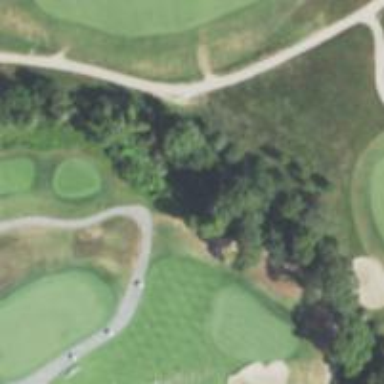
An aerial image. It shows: Service road used as golf cart path.